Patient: sex F, age 73
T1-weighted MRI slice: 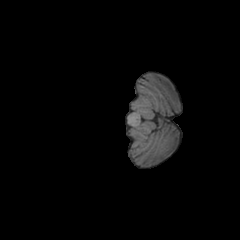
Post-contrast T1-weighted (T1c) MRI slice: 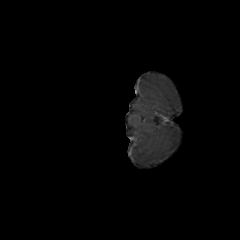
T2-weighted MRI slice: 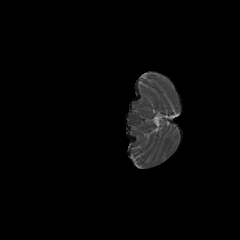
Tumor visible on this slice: no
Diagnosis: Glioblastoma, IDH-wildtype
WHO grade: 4